Interaction volume radius: 5 \u00c5
Interaction volume height: 15 \u00c5
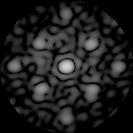
Disorder parameter: 0.4445